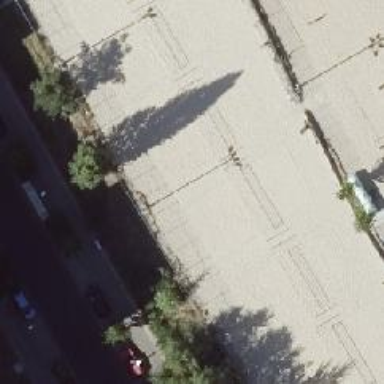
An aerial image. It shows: Sandy pitch designated for beach volleyball.